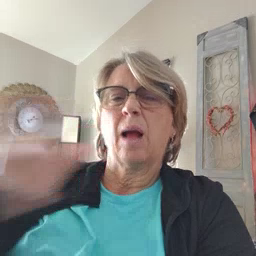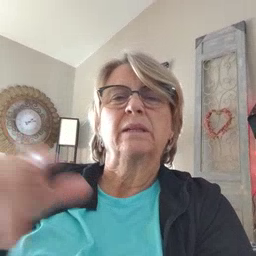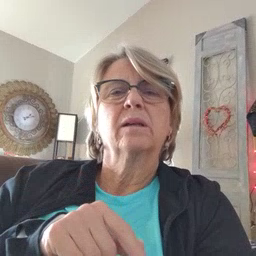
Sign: empty